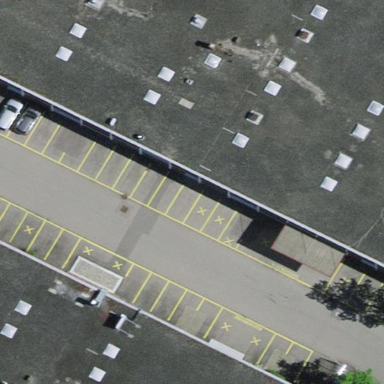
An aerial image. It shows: Parking area with asphalt surface.